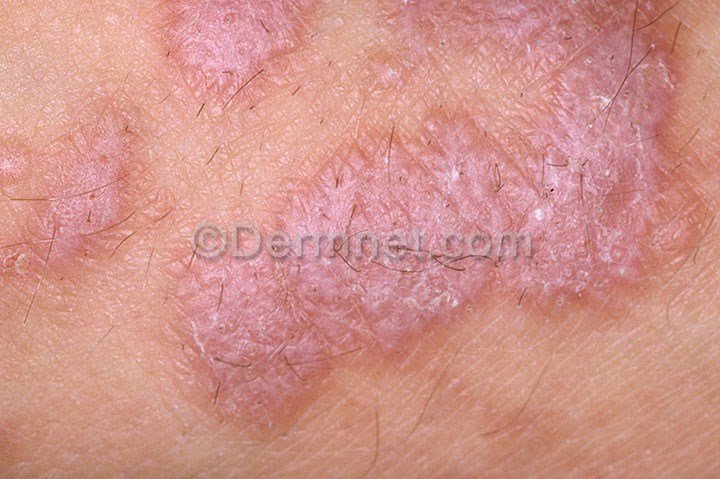
Disease: Psoriasis pictures Lichen Planus and related diseases